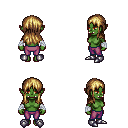
a pixel art fantasy rpg character, female body template, orc, green skin, leather shoulder armor, magenta pants, blonde unkempt hairstyle, white cloth bandages, metal boots, four views (front, back, left, right), 2x2 character sprite sheet, small pixel art, hard edges, no anti-aliasing